Field crop: maize
Growth stage: 2
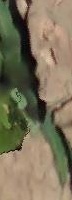
Species: maize